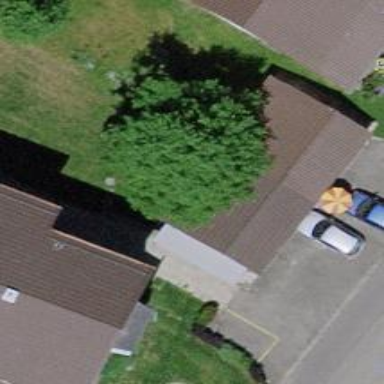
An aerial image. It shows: Group of garages.